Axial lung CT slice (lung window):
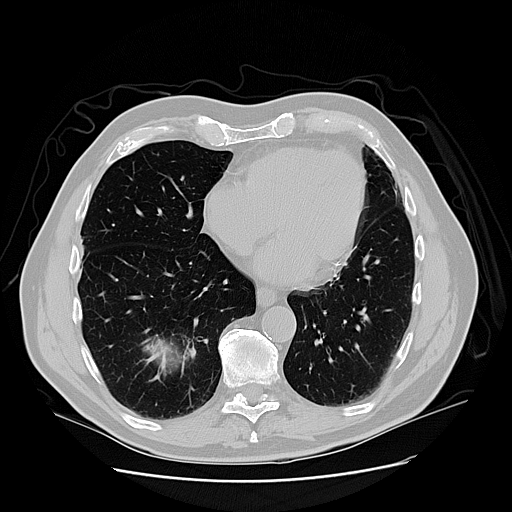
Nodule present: no